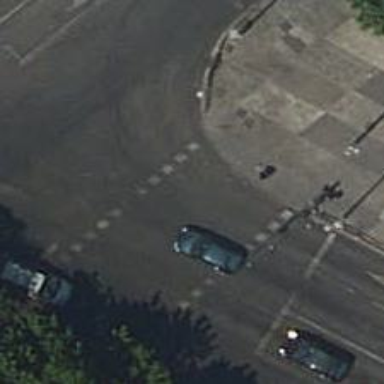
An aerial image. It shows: Kerb barrier.